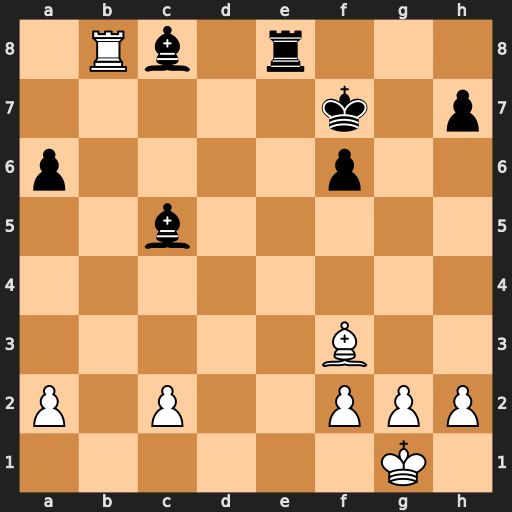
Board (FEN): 1Rb1r3/5k1p/p4p2/2b5/8/5B2/P1P2PPP/6K1
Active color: w
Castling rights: -
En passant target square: -
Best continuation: Bh5+ Kg7 Bxe8